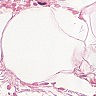
Metastatic tissue present: no